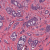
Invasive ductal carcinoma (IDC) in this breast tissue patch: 1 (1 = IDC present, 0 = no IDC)